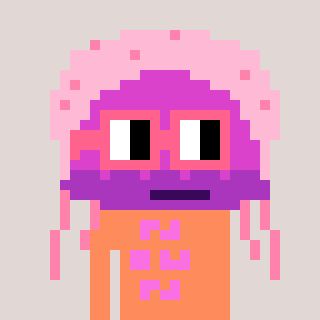
a pixel art character with square pink glasses, a jellyfish-shaped head and a peachy-colored body on a warm background